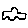
Label: car